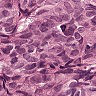
Metastatic tissue present: yes